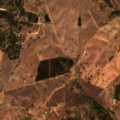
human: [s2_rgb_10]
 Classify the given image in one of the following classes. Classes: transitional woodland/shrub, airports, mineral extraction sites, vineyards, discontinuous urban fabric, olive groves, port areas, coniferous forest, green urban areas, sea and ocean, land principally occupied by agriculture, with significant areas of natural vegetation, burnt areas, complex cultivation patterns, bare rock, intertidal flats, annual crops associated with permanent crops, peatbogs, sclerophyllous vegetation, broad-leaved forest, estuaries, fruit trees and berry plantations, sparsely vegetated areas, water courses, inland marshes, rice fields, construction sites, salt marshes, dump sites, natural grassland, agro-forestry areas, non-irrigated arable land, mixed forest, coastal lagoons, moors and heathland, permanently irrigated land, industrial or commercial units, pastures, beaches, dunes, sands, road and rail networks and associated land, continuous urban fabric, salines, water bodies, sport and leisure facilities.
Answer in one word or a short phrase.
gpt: non-irrigated arable land, broad-leaved forest, transitional woodland/shrub